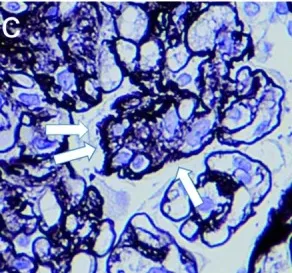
Light microscopic findings. C: In higher magnification, PAM staining revealed partial double contour formation and spike-like lesions (white arrows).
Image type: pathology (immunostaining)